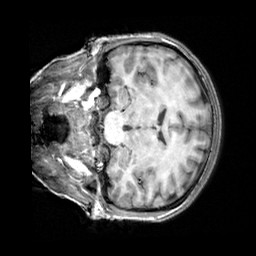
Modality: T1w
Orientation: coronal
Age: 26
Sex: female
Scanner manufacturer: siemens
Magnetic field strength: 3 T
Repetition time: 2.3 s
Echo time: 0.00303 s